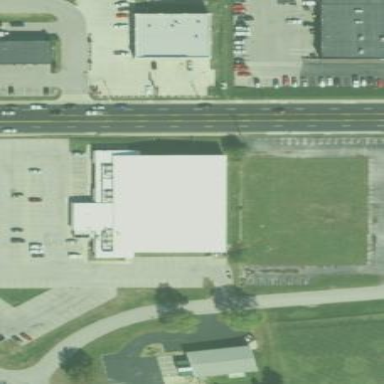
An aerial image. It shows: Building with bowling alley inside.